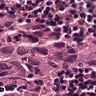
Metastatic tissue present: yes